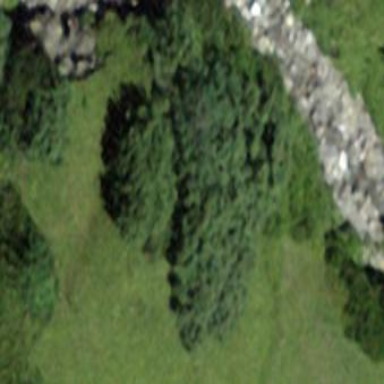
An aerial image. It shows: Patch of scrub vegetation.